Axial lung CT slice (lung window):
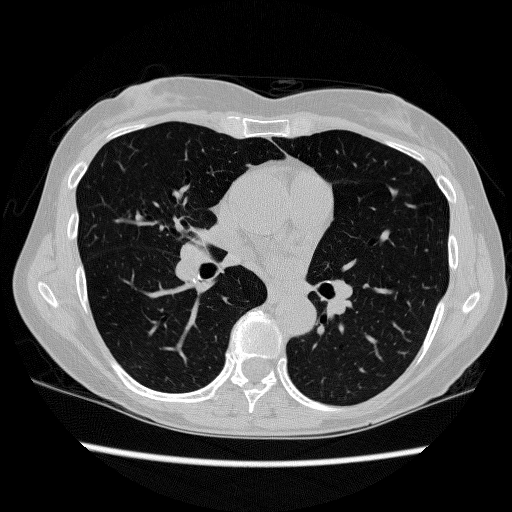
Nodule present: no